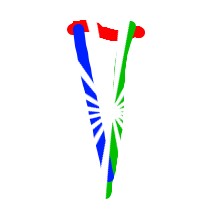
Shape: triangle